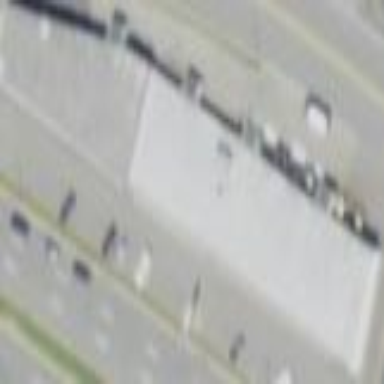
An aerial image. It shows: Commercial building that serves as trade shop.